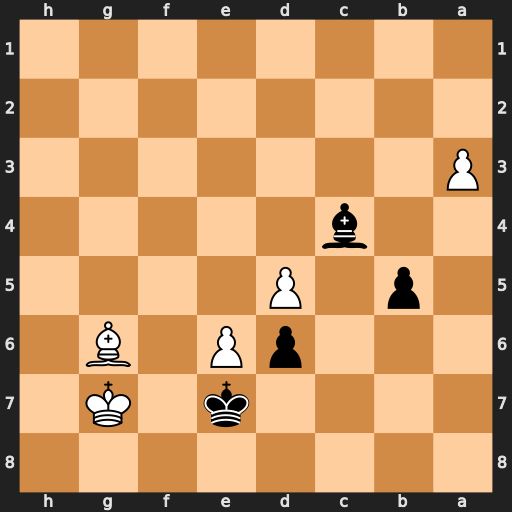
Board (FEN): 8/4k1K1/3pP1B1/1p1P4/2b5/P7/8/8
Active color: b
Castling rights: -
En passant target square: -
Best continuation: Bxd5 Bf5 Bxe6